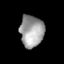
Tissue: lung
Cell type: Epithelial cells
Senescence score: 0.1428
Nuclear area (px): 732
Mean DAPI intensity: 160.014